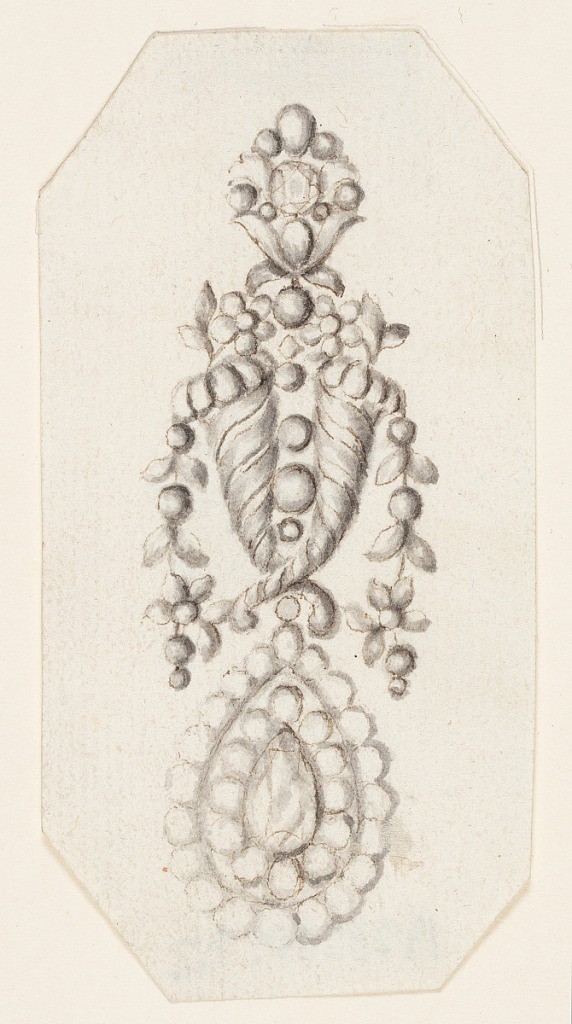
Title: Design for an Earring
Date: early 19th century
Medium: Pen and sepia ink, brush and gray watercolor on paper
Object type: Drawing
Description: Jewelry design for an earring. On top, a chalice with a vertically disposed blossom. The central part is composed of two erected cornucopias, each containing an erected and a hanging flower stem. Below, a drop with a double frame. Bevelled corners.